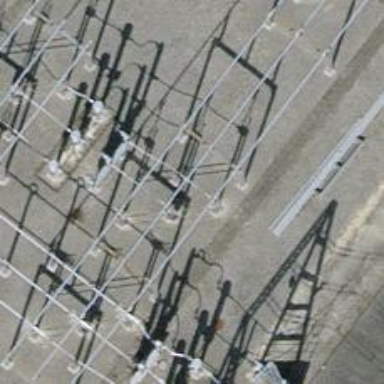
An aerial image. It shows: Power line is depicted.